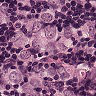
Metastatic tissue present: yes